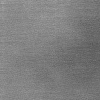
Atmospheric dust classification: dusty